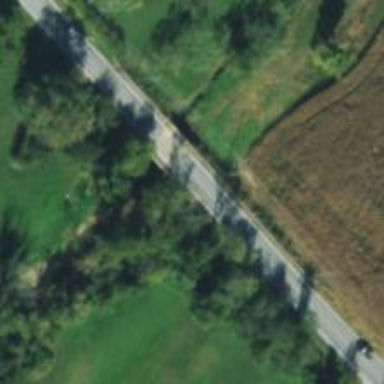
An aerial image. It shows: Asphalt road classified as primary highway.